Question: I have some requirement for dhtmlx scheduler, here I would like edit the event and add one text box and one button.Can you please suggest me how we can cusomize the .js(compressed) file.
Is there any separate .js files are availble for Development version.
If any please suggest me.
Thanks,
Rajasekhar
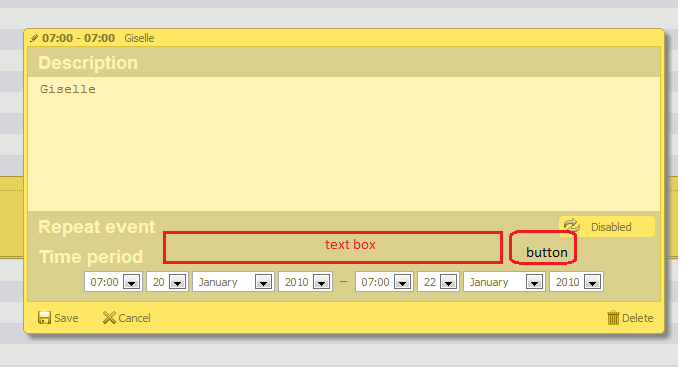
Answer: I found this solution:
Modify the file 'dhtmlxscheduler.js' i mean 'section' fields :
'''
lightbox: {
sections: [
{ name: "description", height: 40, map_to: "text", type: "textarea", focus: true },
{ name: "Note", height: 40, map_to: "text", type: "textarea", focus: true },
{ name: "Status", height: 40, map_to: "text", type: "textarea", focus: true },
{ name: "Type", height: 40, map_to: "text", type: "textarea", focus: true },
{ name: "Sequence", height: 40, map_to: "text", type: "textarea", focus: true },
{name: "time", height: 72, type: "time", map_to: "auto"}
]
},
'''
and
'''
labels:{
dhx_cal_today_button:"Today",
day_tab:"Day",
week_tab:"Week",
month_tab:"Month",
new_event:"Nouvelle Tache",
icon_save:"Save",
icon_cancel:"Cancel",
icon_details:"Details",
icon_edit:"Edit",
icon_delete:"Delete",
confirm_closing:"",//Your changes will be lost, are your sure ?
confirm_deleting:"Event will be deleted permanently, are you sure?",
section_description: "Description",
section_Note: "Note",
section_Status: "Status",
section_Type: "Type",
section_Sequence: "Sequence",
section_time:"Periode",
'''